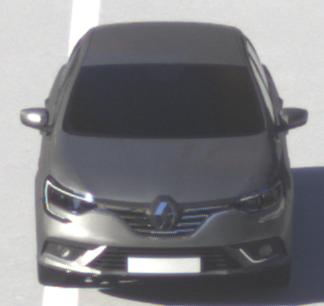
Make: Renault
Model: Mégane ENERGY TCe 100
Detailed model: Mégane (IV)
Model produced from: 2016/03
Model produced until: 2018/08
Doors: 5
Color: gray
Road condition: dry road
Daytime: midday
Contrast: high contrast